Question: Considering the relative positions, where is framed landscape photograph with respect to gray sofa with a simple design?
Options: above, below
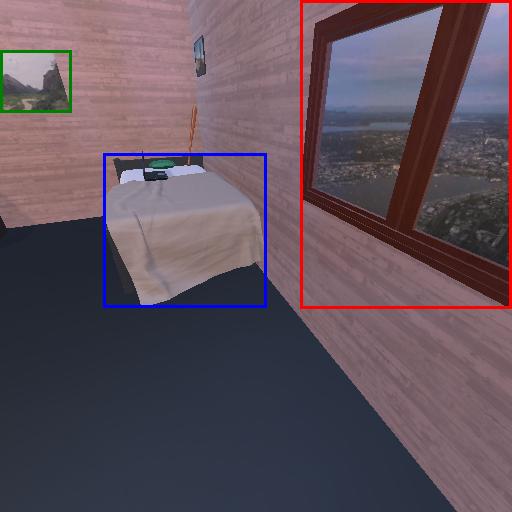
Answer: above